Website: home-depot
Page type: billing-address
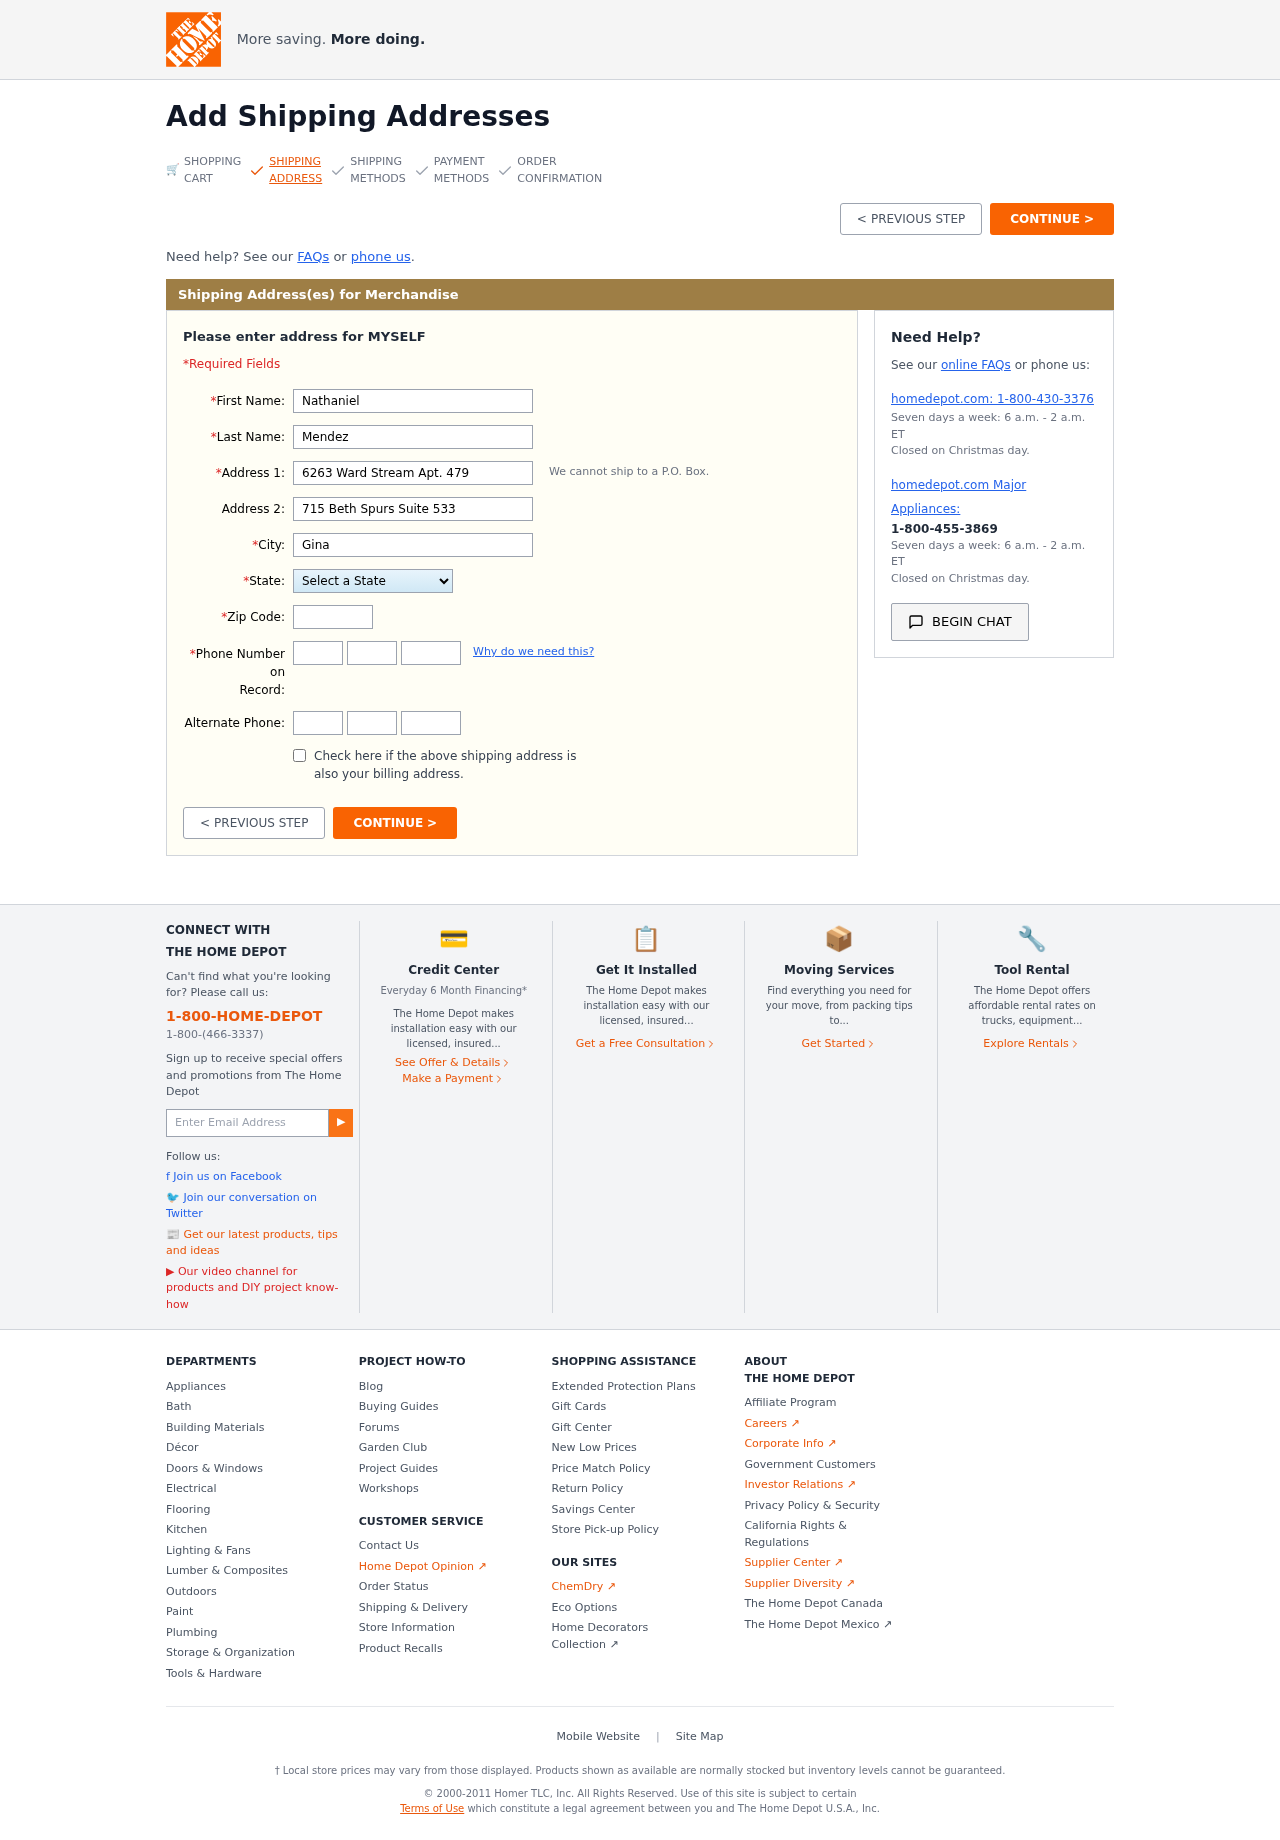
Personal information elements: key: PII_STATE
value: New York
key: PII_FIRSTNAME
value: Nathaniel
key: PII_LASTNAME
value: Mendez
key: PII_STREET
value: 6263 Ward Stream Apt. 479
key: PII_STREET2
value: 715 Beth Spurs Suite 533
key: PII_CITY
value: Ginaborough
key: PII_POSTCODE
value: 17119
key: PII_PHONE_AREA
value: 946
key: PII_PHONE_PREFIX
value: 693
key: PII_PHONE_LINE
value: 7230